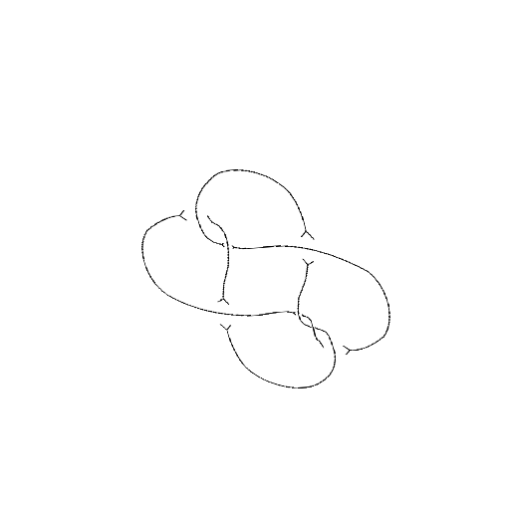
Crossing number: 7